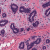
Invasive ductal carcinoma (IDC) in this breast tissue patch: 0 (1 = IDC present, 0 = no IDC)